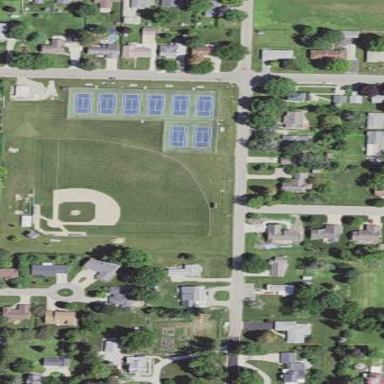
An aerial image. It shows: Baseball pitch for leisure land activities.